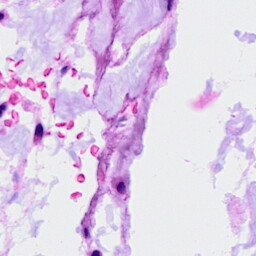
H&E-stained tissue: Ovarian